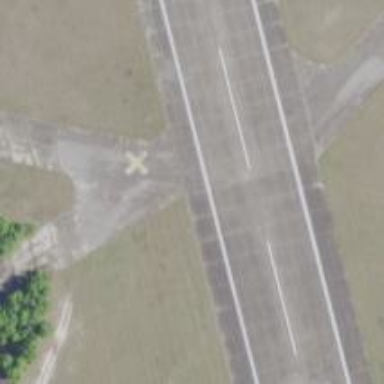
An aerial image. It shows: Asphalt runway at the airport.